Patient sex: M
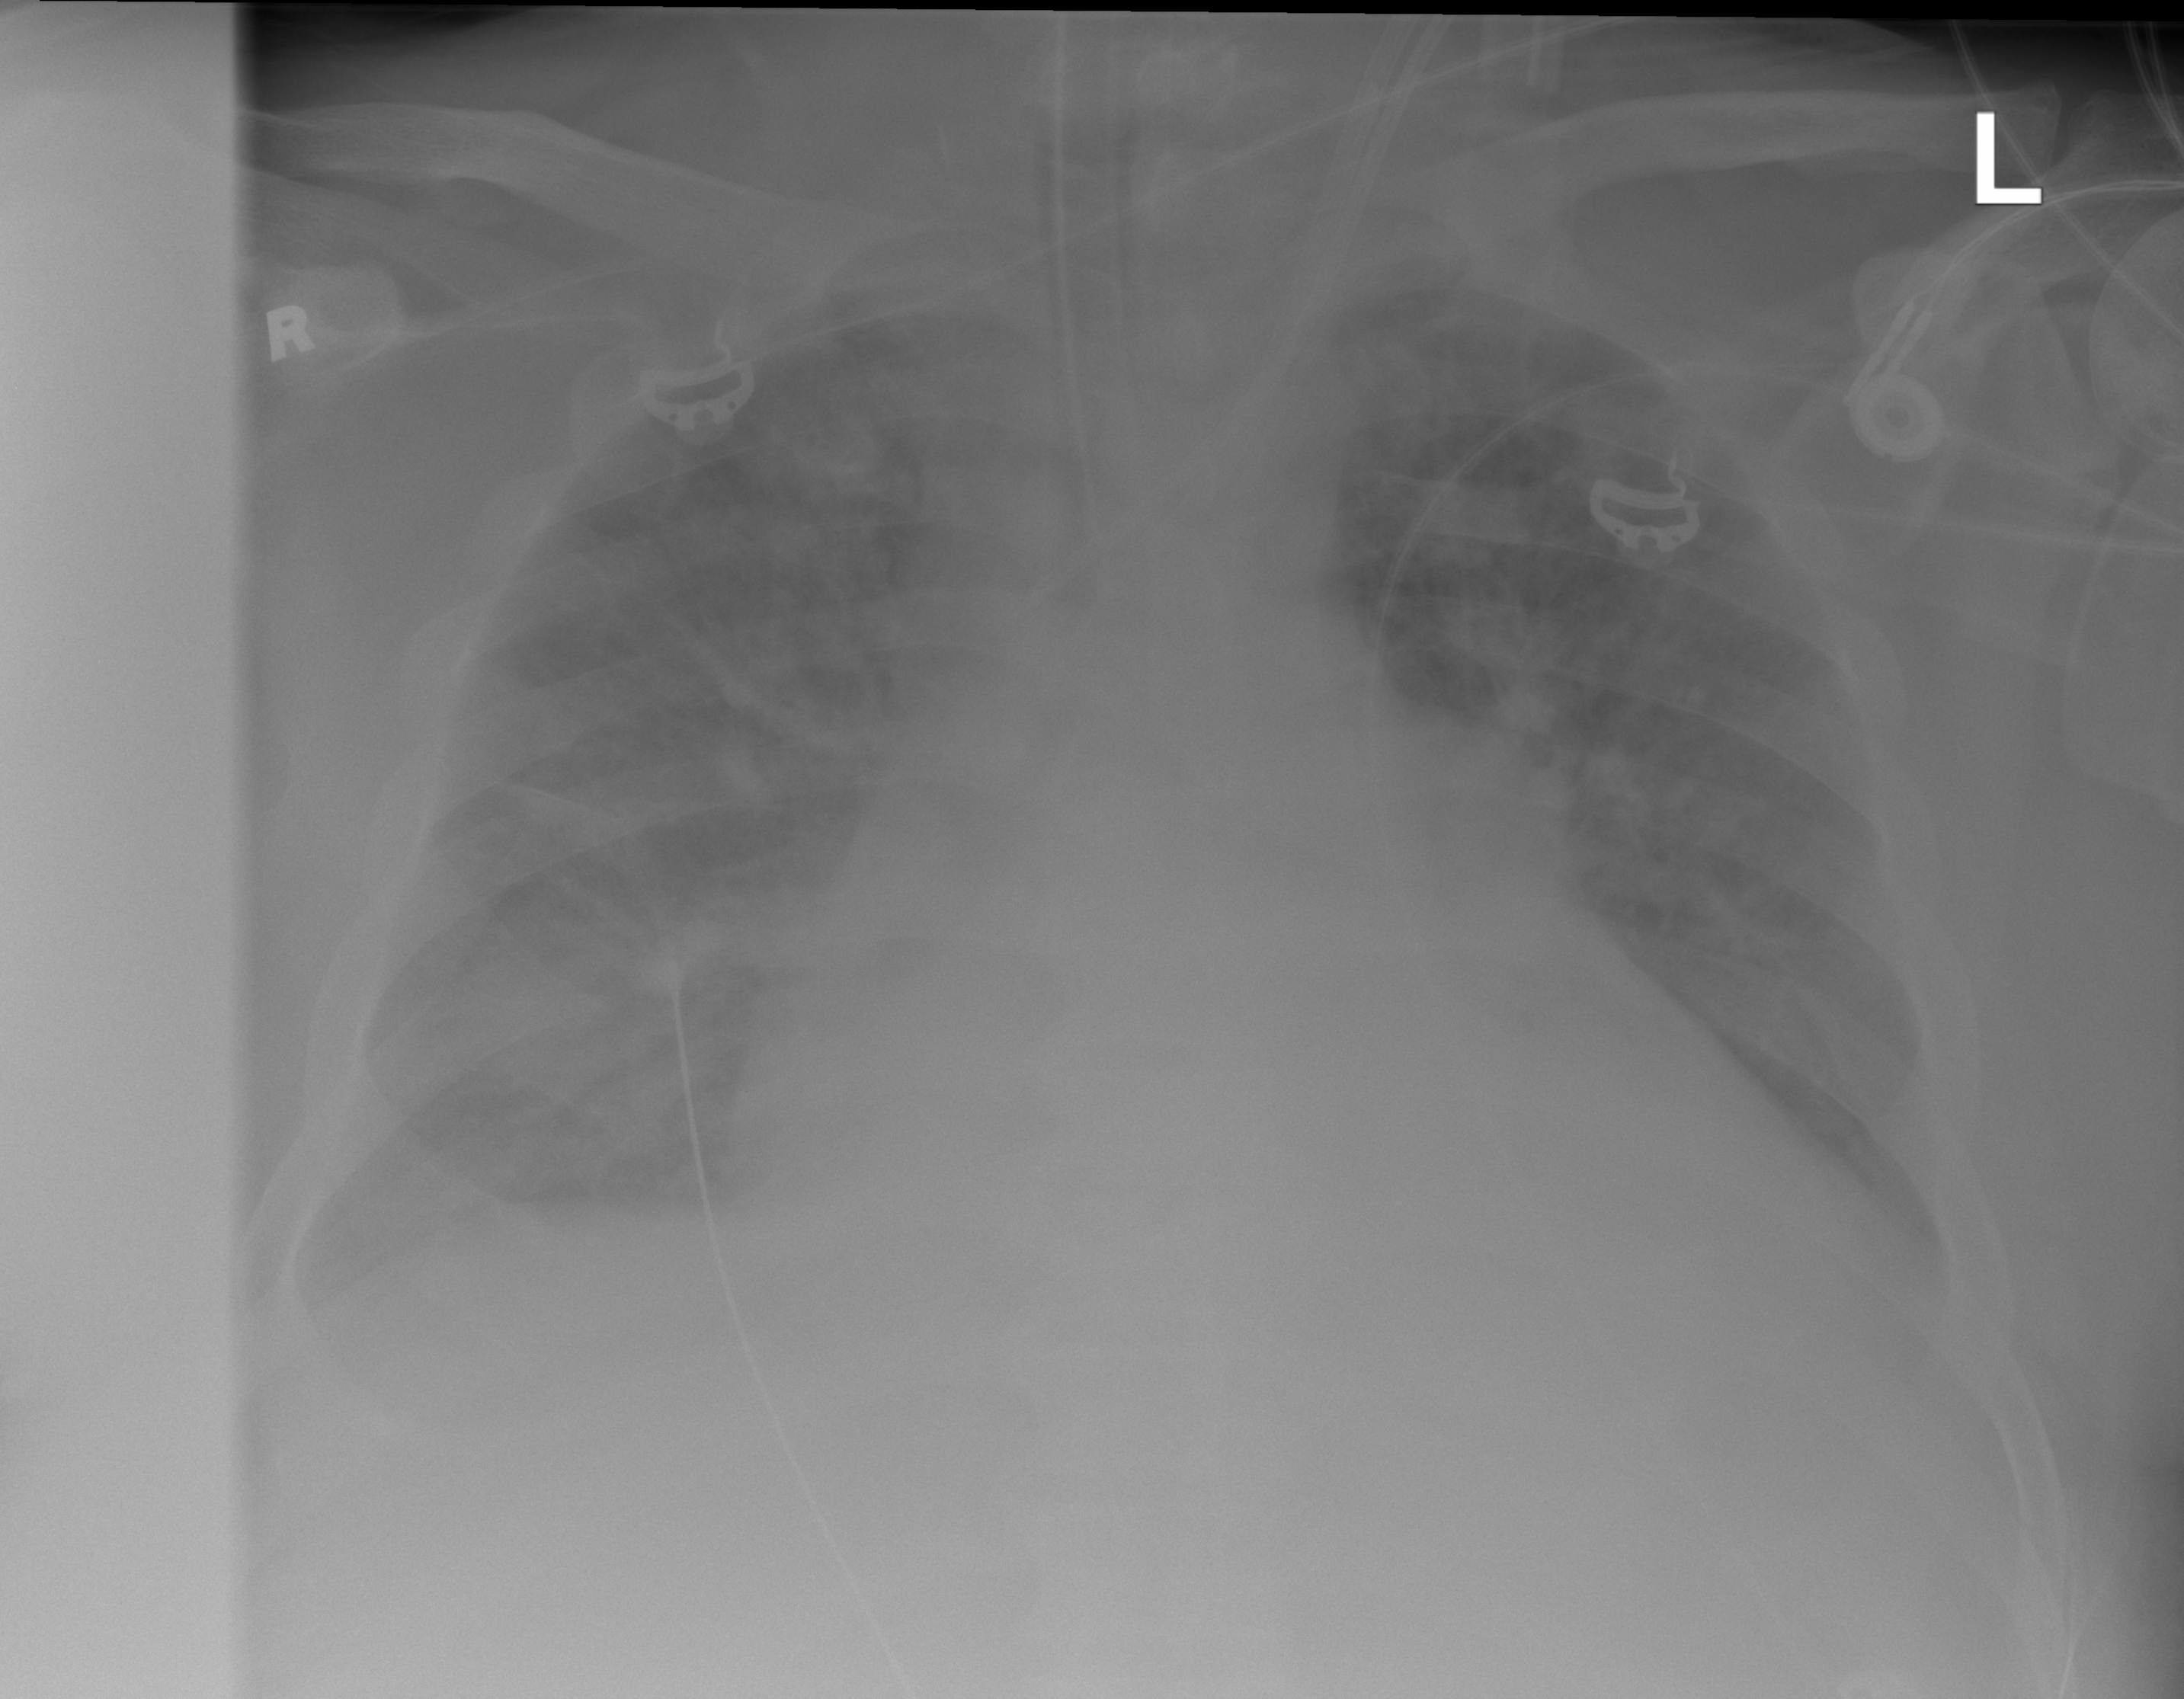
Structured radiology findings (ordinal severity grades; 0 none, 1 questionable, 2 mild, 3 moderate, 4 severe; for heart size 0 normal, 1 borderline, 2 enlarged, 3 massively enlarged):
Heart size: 2
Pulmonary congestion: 3
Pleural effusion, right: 2
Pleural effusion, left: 2
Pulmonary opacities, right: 3
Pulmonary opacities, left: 3
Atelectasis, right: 2
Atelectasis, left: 2